Question: This is the query and I'm trying to write it in a better way.
Calculate the average number of languages in every country in a region.
'''
CREATE TABLE region3 AS SELECT regions.name, count(country_languages.country_id) FROM regions
RIGHT OUTER JOIN countries on countries.region_id = regions.region_id
RIGHT OUTER JOIN country_languages on countries.country_id = country_languages.country_id
GROUP BY regions.name;
CREATE TABLE region2 AS SELECT regions.name, count(countries.country_id) FROM regions RIGHT OUTER JOIN countries on countries.region_id = regions.region_id GROUP BY regions.name;
SELECT region2.name, region2.count as total_countries, region3.count as langs from region2
LEFT OUTER JOIN region3 on region2.name = region3.name;
SELECT name, ROUND(langs::decimal/total_countries, 1) as avg_lang_count_per_country from regions_new ORDER BY avg_lang_count_per_country DESC;
'''
This is how it should look.

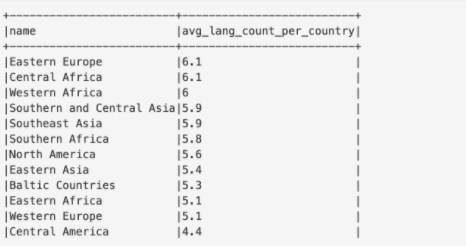
Answer: I guess it is as simple as:
'''
SELECT regions.name, AVG(country_language_count) AS average_country_language_count
FROM regions
JOIN (
SELECT countries.region_id, COUNT(*) AS country_language_count
FROM countries
JOIN country_languages on countries.country_id = country_languages.country_id
GROUP BY countries.country_id, countries.region_id
) AS subquery1 ON regions.region_id = subquery1.region_id
GROUP BY regions.name
'''